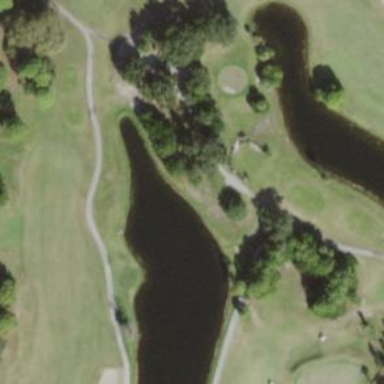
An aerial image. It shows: Golf tee on grassy land.